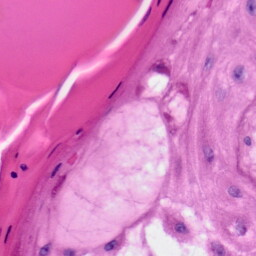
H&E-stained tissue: Skin